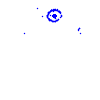
Particle: pion